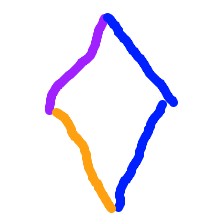
Shape: rhombus